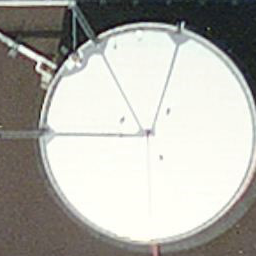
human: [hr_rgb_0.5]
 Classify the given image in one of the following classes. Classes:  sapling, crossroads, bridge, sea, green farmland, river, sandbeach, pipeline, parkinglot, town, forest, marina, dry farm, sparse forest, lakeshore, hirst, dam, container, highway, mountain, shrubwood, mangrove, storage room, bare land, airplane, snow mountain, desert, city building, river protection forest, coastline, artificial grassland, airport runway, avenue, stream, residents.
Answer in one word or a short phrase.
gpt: storage room